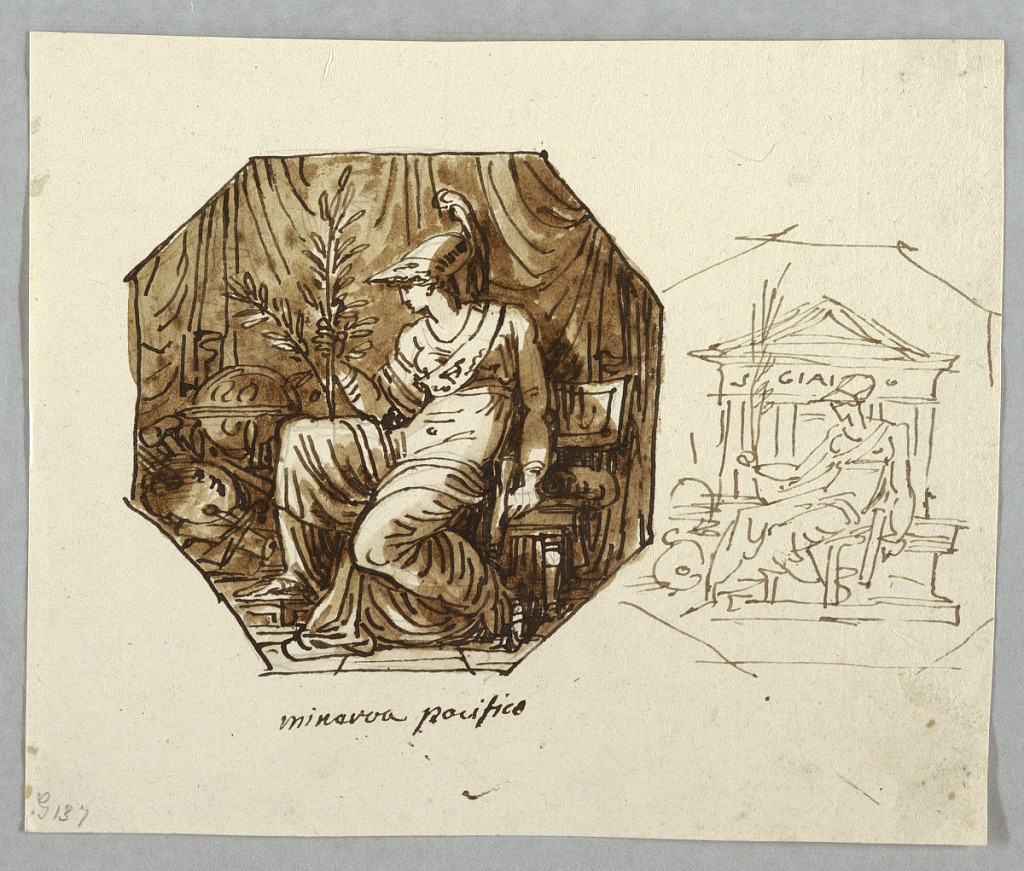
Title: Drawing
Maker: Felice Giani, Italian, 1758–1823
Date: About 1815
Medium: Pen and brown ink over traces of graphite on cream laid paper
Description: H.R. at left: Minerva is seated upon a chair holding an olive branch resting upright upon her right leg. Objects referring to Arts and Science are beside her. A curtain is in the back. At right, a sketched octagon is shown.